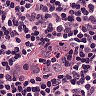
Metastatic tissue present: no